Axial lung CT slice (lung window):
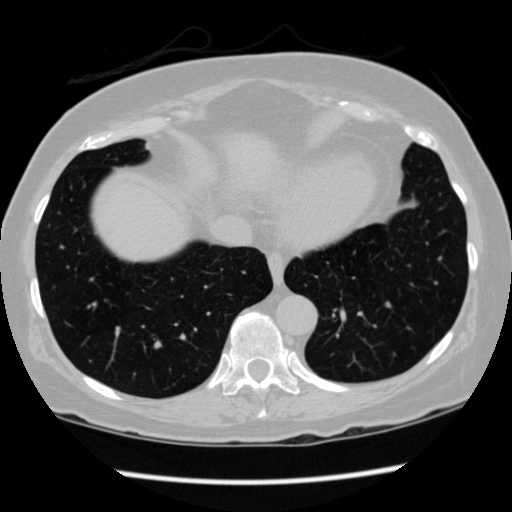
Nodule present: no